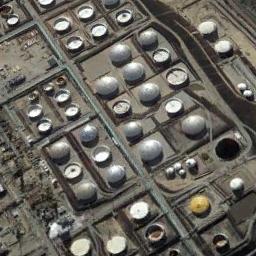
Label: storage tanks